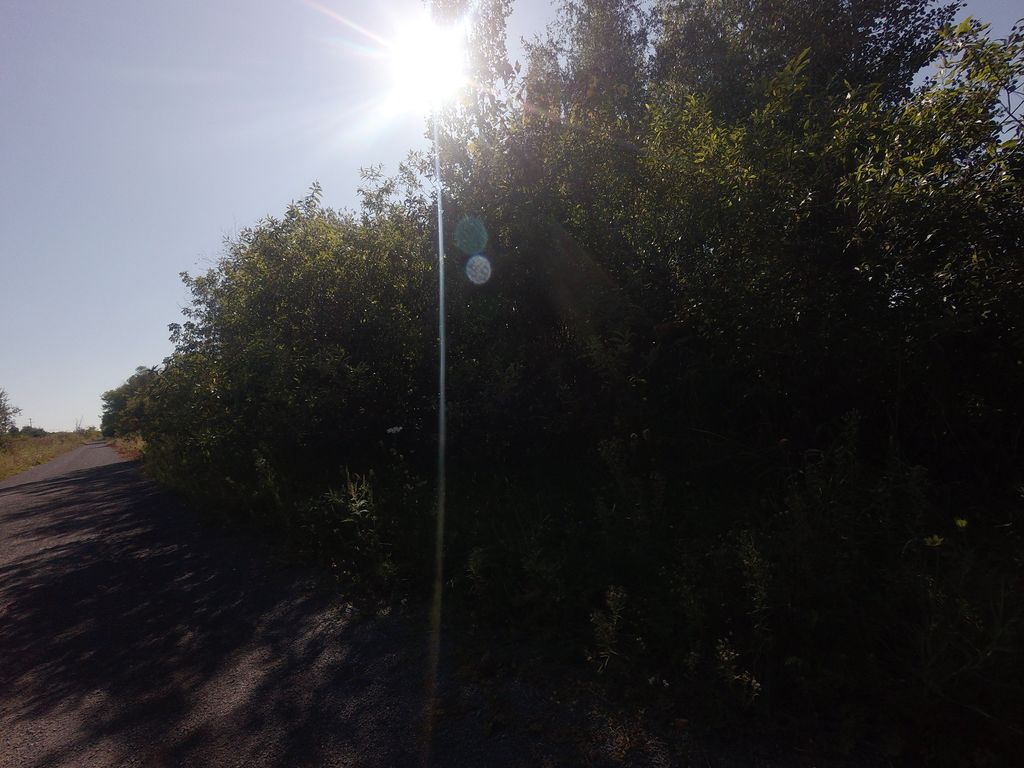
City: ottawa-gatineau